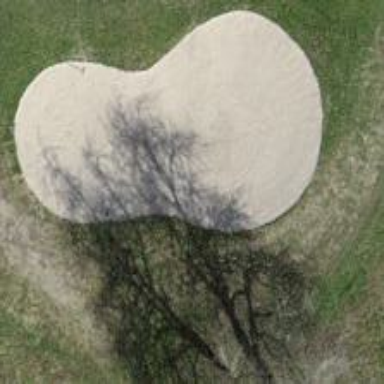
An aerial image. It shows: Golf bunker.